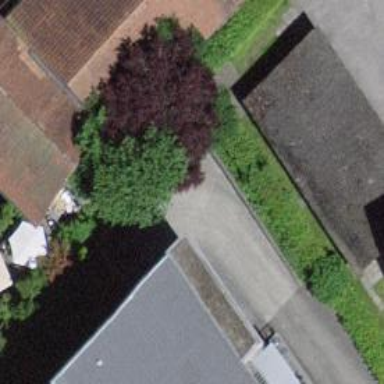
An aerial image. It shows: Garage.